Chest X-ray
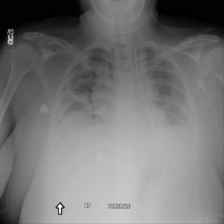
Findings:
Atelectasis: positive
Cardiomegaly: negative
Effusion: negative
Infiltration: negative
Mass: negative
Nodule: negative
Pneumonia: negative
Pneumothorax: negative
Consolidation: negative
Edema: negative
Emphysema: negative
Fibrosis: negative
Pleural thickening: negative
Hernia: negative